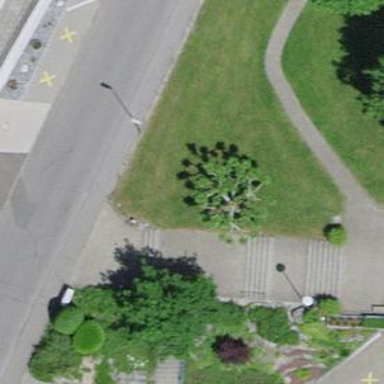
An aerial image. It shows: Set of steps on the road.